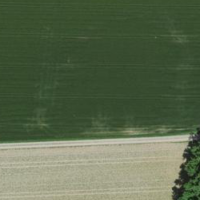
EUNIS habitat code: 52
Species observed at this site:
Salvia pratensis